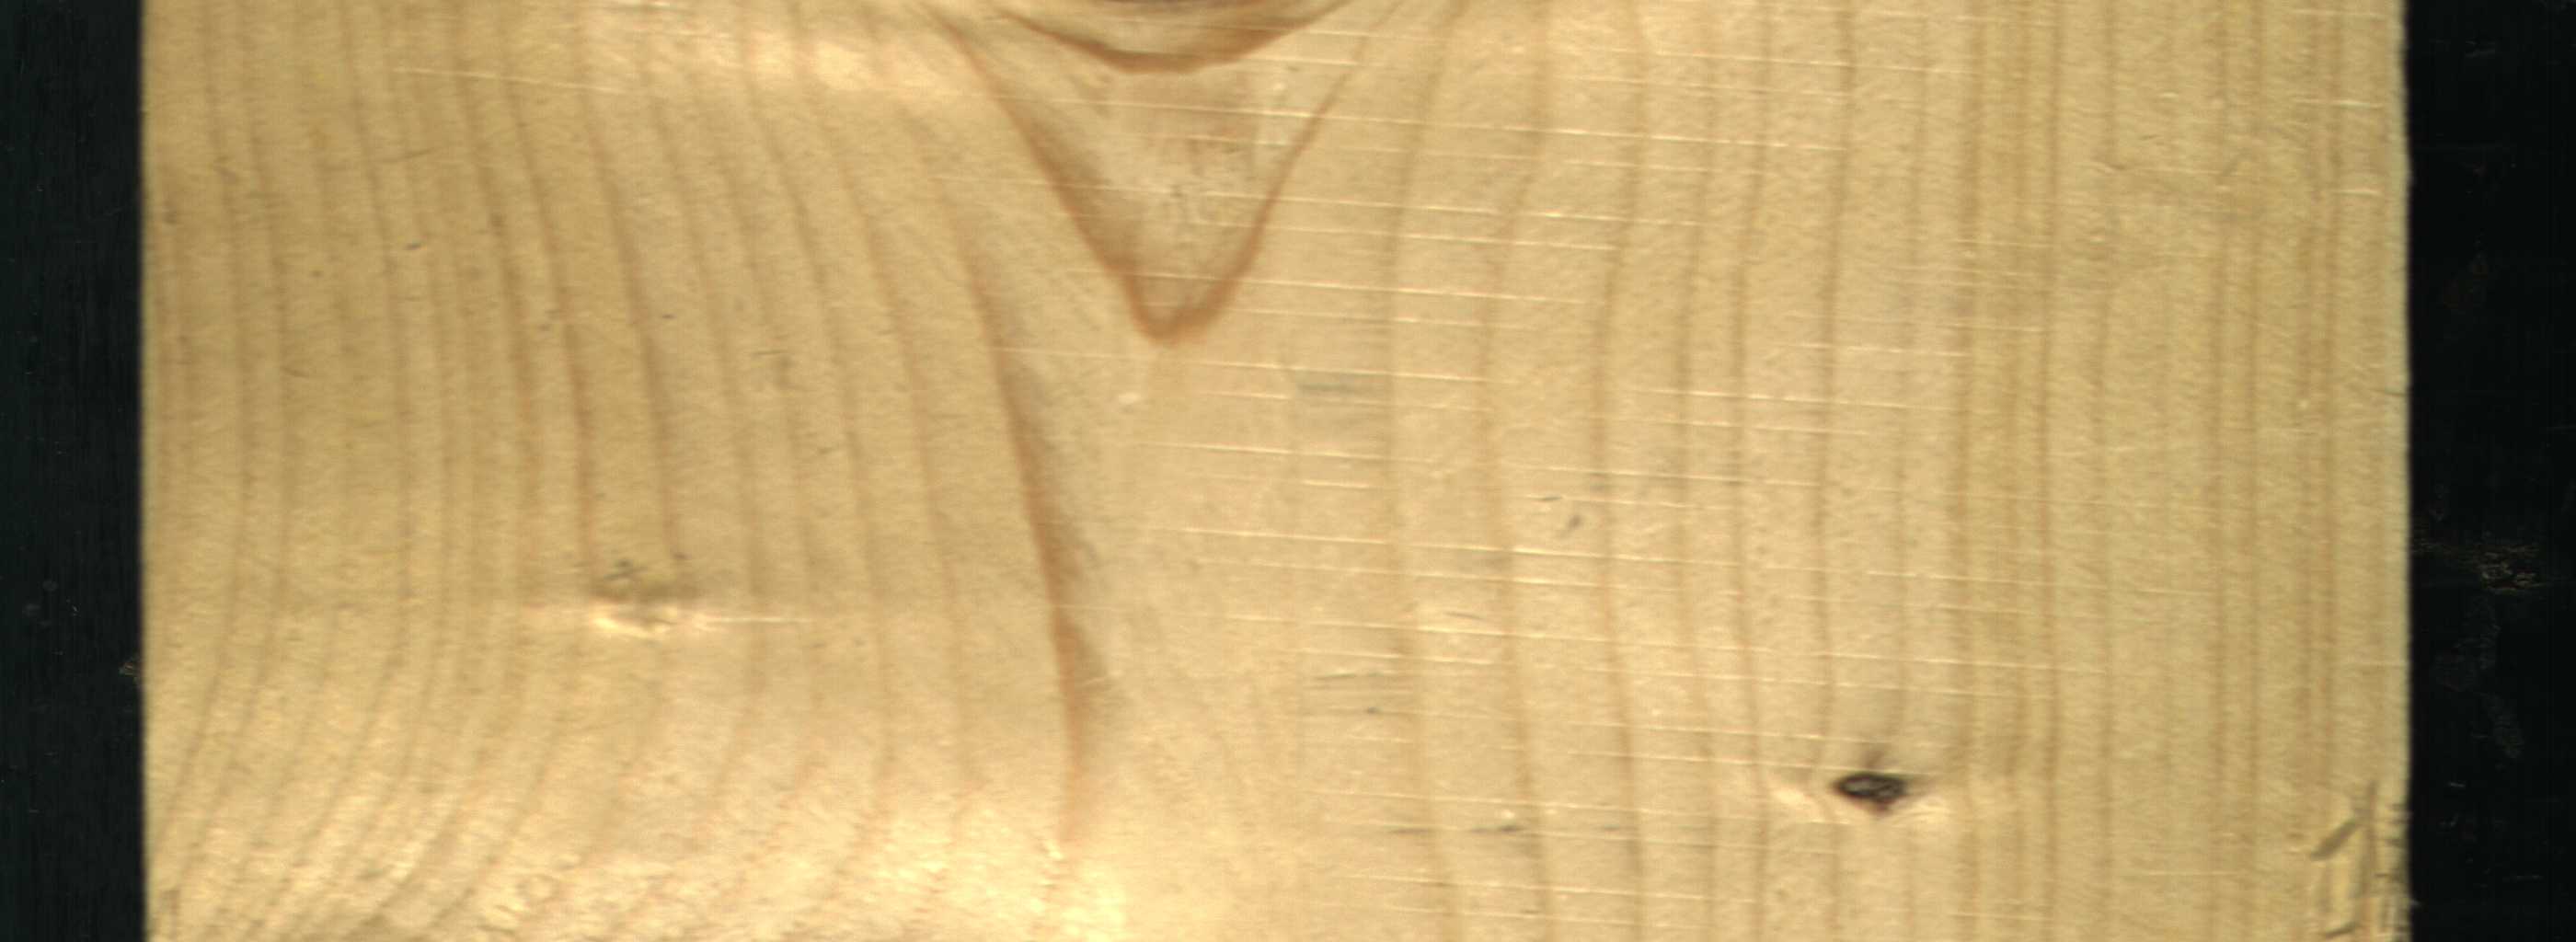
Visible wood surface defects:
Dead_Knot